Field crop: maize
Growth stage: 2
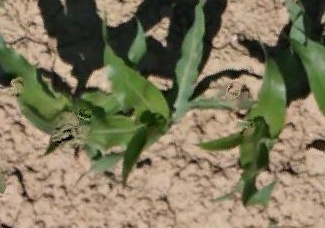
Species: maize